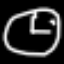
Label: clock